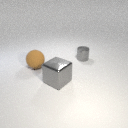
small gray metal cylinder behind large brown rubber sphere